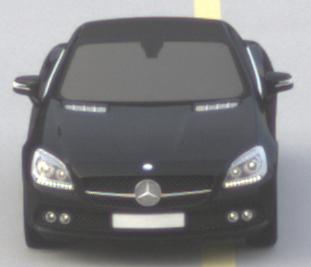
Make: Mercedes-Benz
Model: SLK 200
Detailed model: SLK-Class (172)
Model produced from: 2011/03
Model produced until: 2015/04
Doors: 2
Color: black
Road condition: dry road
Daytime: morning or afternoon
Contrast: low contrast